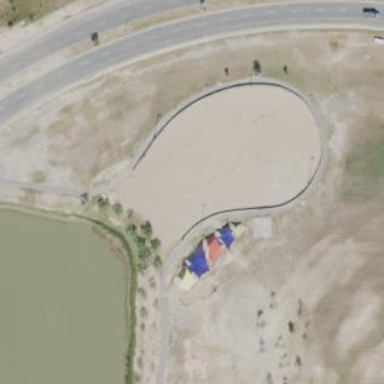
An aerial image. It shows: Sandy pitch designated for beach volleyball.